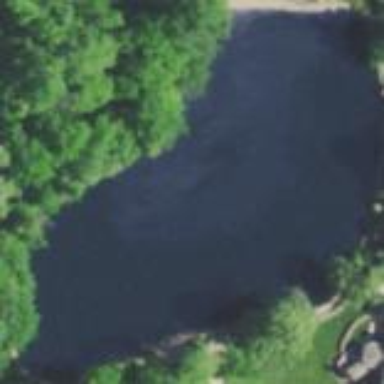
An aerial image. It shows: Pond with natural water.